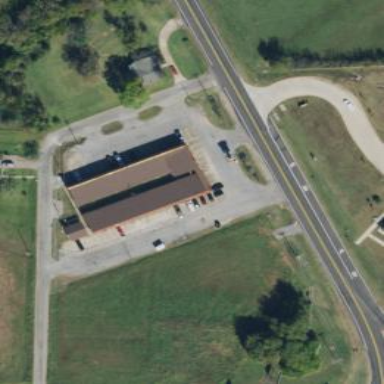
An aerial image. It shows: Building serving as veterinary clinic.